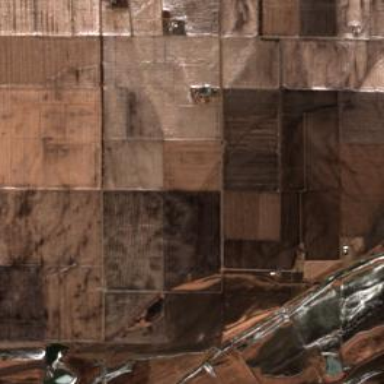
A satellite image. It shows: Picturesque farmland scene.